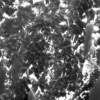
Label: not_dusty